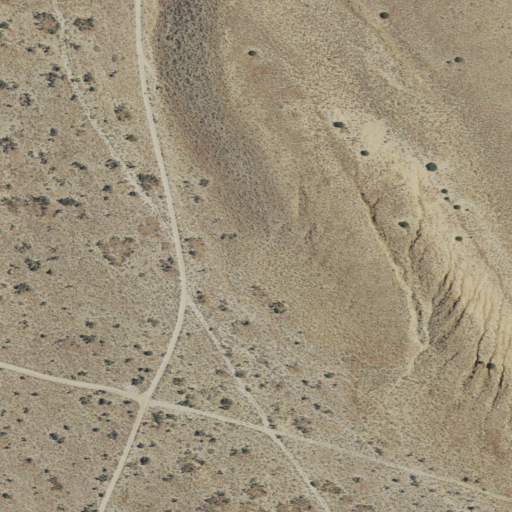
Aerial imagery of valley in California named Canyon del Gato-Montes containing shrub and open development